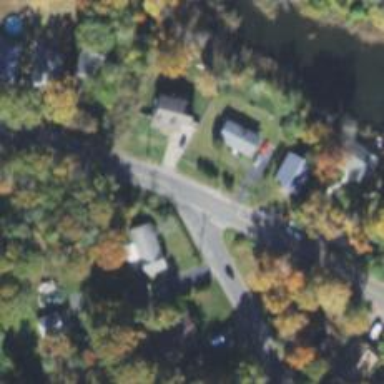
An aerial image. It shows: Road with stop sign.